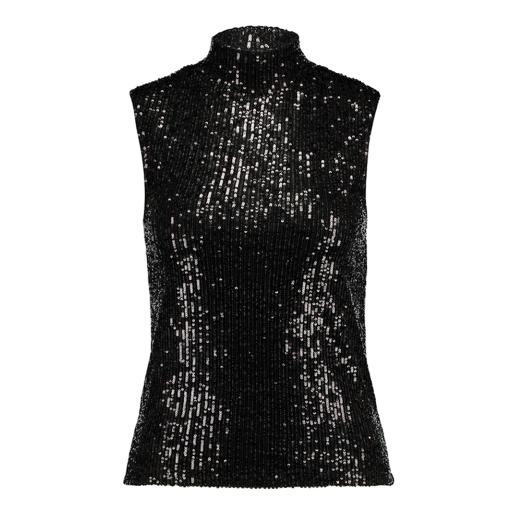
black sleeveless sequined top, black sequin-embellished blouse, high-neck top, white background